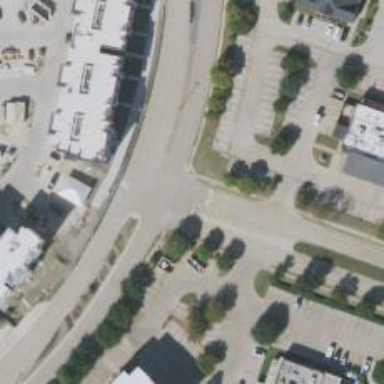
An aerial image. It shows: Tertiary road with separate sidewalk.